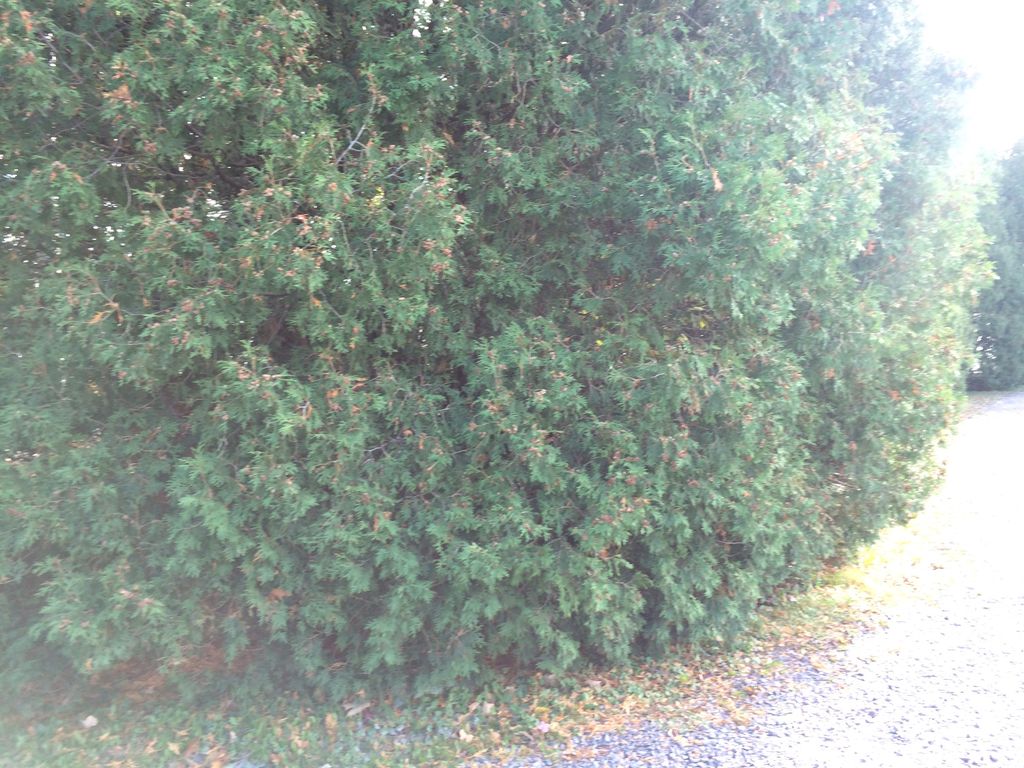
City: quebec_city